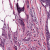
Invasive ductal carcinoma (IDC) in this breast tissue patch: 1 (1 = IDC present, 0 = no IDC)